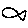
Label: fish